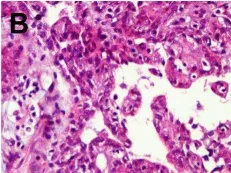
Histopathological and immunohistochemical images of Xp11.2 RCC. (A,B) Hematoxylin-eosin (HE) staining (magnification x100 and 200) showed papillary structures composed of epithelioid clear cells, eosinophils, and gravel bodies.
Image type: pathology (h&e)